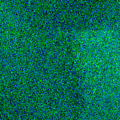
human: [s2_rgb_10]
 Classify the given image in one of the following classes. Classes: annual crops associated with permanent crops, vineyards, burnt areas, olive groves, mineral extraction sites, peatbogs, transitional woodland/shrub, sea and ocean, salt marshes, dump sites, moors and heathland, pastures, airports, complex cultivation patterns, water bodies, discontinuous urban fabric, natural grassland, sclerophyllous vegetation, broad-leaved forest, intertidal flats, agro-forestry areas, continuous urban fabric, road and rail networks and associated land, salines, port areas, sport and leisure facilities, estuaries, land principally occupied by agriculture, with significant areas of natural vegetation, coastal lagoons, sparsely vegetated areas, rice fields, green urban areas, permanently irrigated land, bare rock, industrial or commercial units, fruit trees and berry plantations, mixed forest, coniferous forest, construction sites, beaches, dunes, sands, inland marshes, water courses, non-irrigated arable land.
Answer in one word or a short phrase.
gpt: sea and ocean